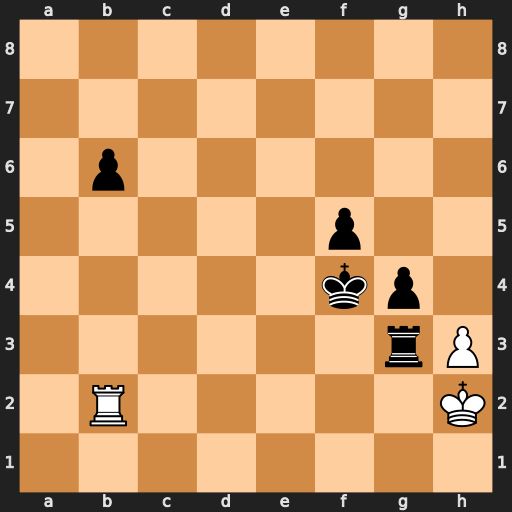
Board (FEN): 8/8/1p6/5p2/5kp1/6rP/1R5K/8
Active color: w
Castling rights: -
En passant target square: -
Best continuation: Rb4+ Kf3 Rb3+